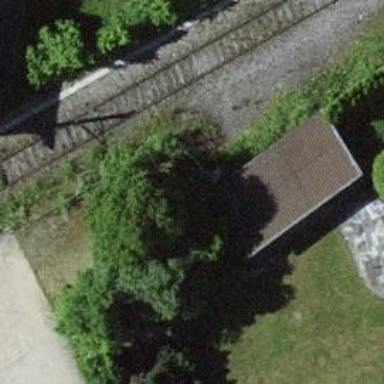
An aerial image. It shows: Abandoned railway spur with one track.